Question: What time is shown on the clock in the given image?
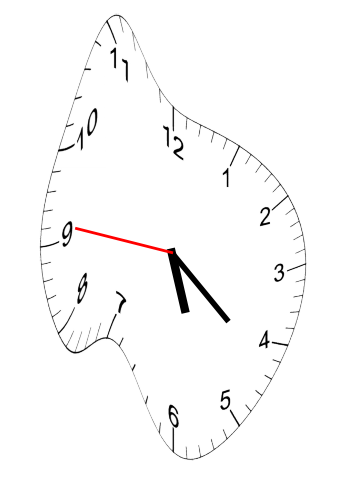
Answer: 05:21:46